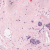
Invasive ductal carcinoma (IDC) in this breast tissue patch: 1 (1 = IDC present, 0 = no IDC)